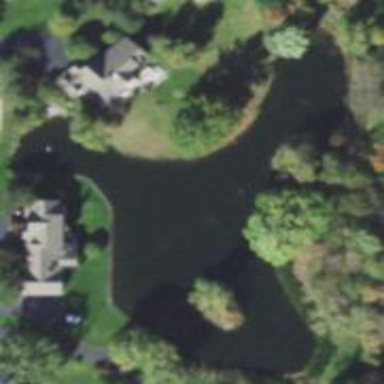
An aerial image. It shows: Serene pond surrounded by nature.